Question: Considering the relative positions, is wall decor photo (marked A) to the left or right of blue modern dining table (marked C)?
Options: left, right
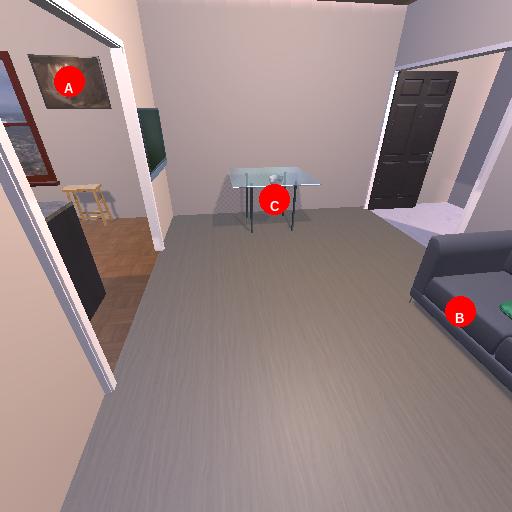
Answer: left